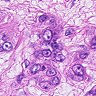
Metastatic tissue present: yes